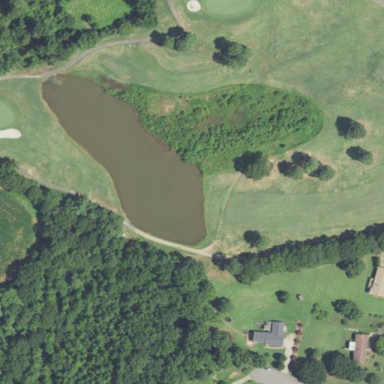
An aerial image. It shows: Water hazard on golf course. The hazard is natural water feature.